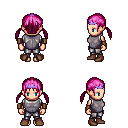
a pixel art fantasy rpg character, female body template, human, light skin, steel chest armor, metal pants, pink twin-tailed hairstyle, purple tiara, leather bracers, brown shoes, four views (front, back, left, right), 2x2 character sprite sheet, small pixel art, hard edges, no anti-aliasing